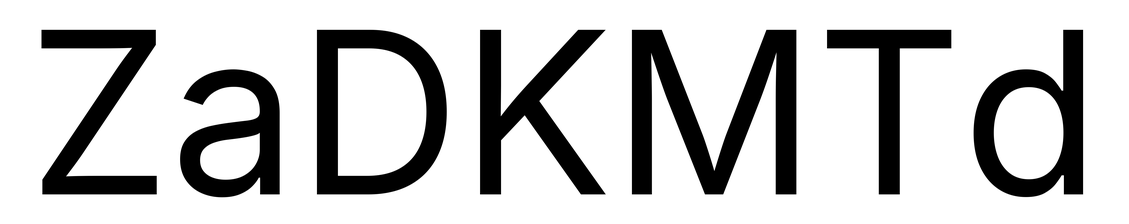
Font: Inter_Regular